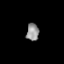
Tissue: prostate
Cell type: T cells
Senescence score: 0.6915
Nuclear area (px): 208
Mean DAPI intensity: 147.702